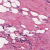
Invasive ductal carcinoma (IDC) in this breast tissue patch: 1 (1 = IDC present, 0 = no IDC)